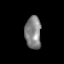
Tissue: skin
Cell type: Myeloid cells
Senescence score: 0.7282
Nuclear area (px): 517
Mean DAPI intensity: 131.387